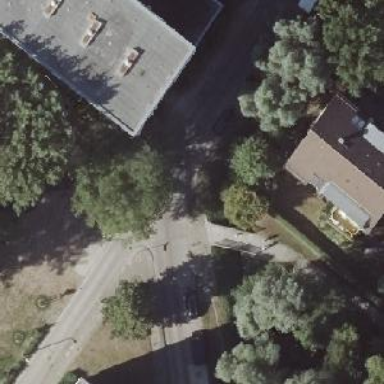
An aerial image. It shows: Footway with concrete surface.